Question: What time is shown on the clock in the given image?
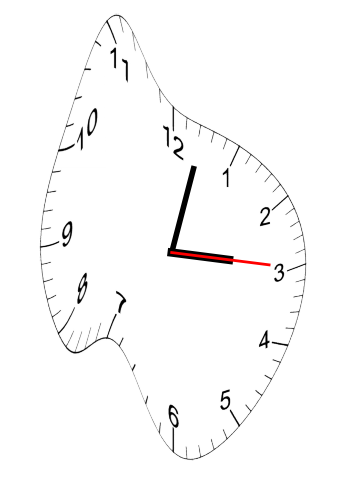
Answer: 03:02:15